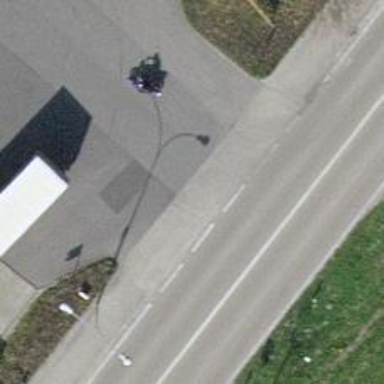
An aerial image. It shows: Service road with sidewalk alongside.